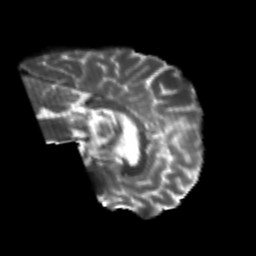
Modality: T2w
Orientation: sagittal
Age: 25
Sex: male
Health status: healthy
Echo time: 0.074 s